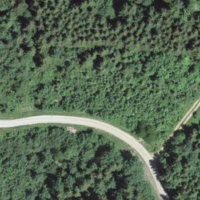
EUNIS habitat code: 41
Species observed at this site:
Clinopodium vulgare